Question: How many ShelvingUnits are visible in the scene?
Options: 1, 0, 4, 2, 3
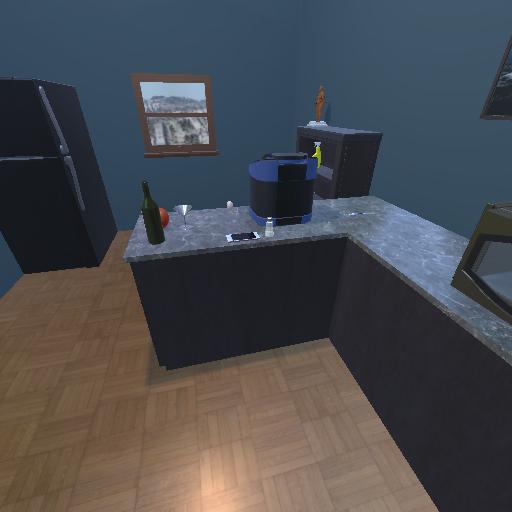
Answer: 1